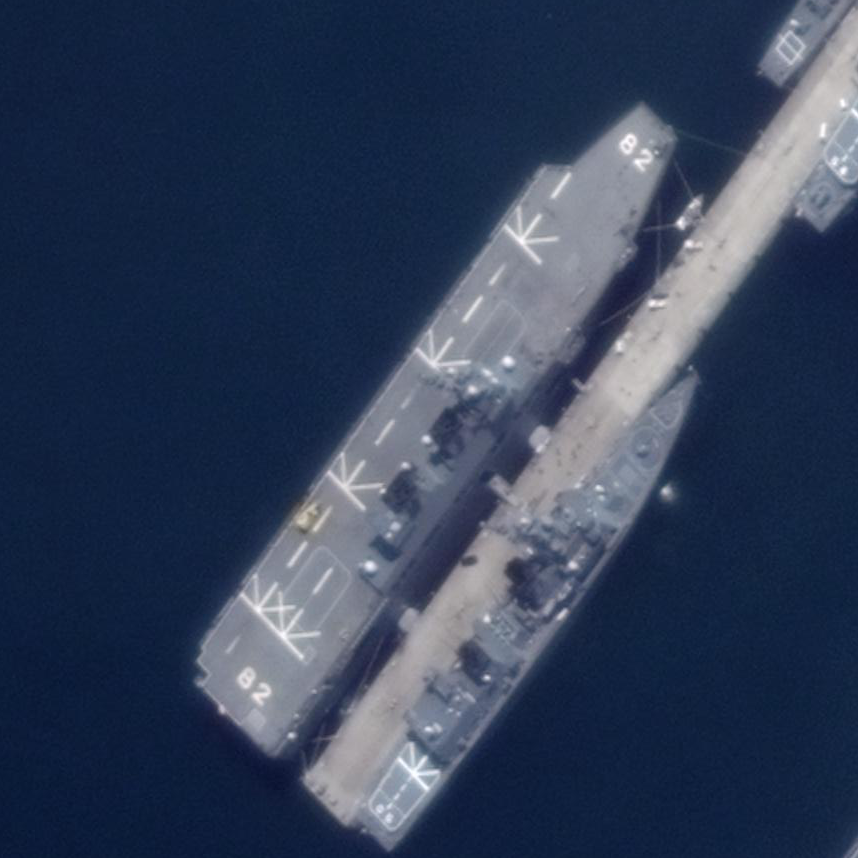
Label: assault